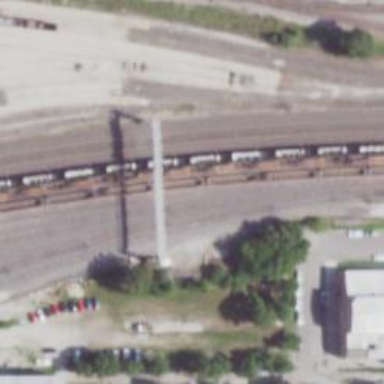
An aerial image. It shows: Railway yard.